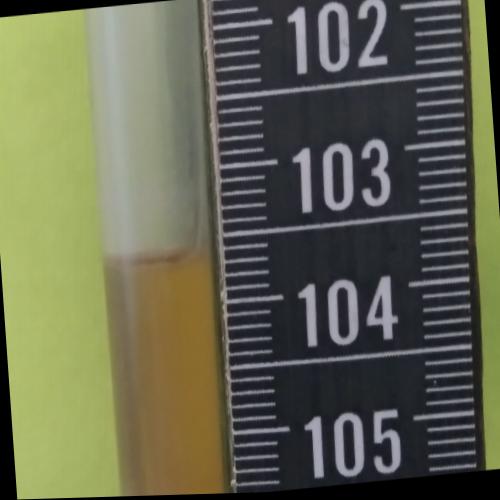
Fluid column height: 103.7 cm